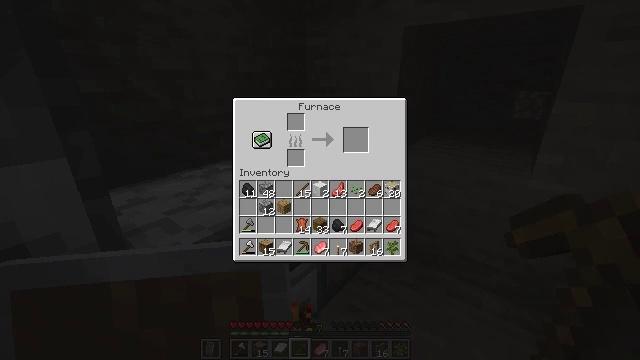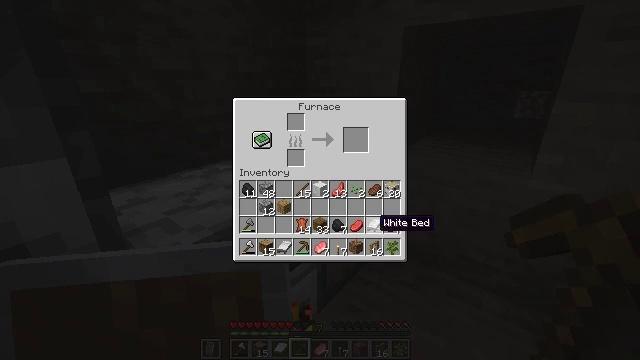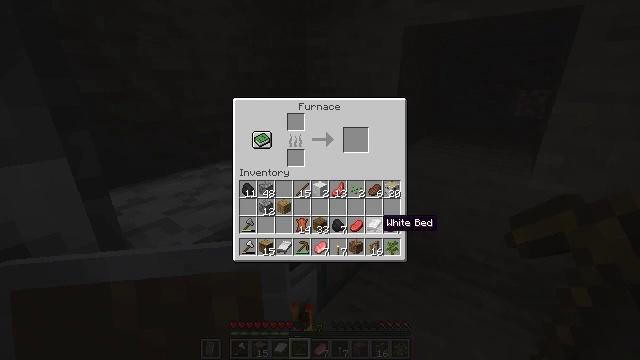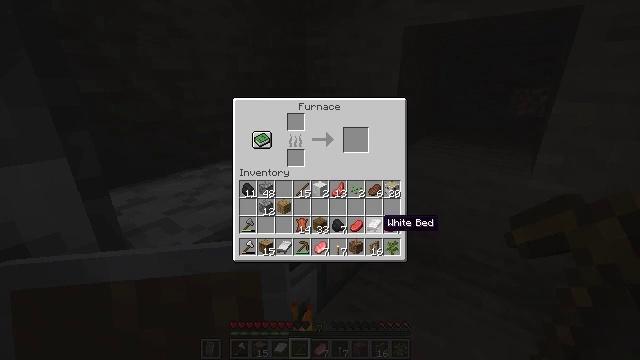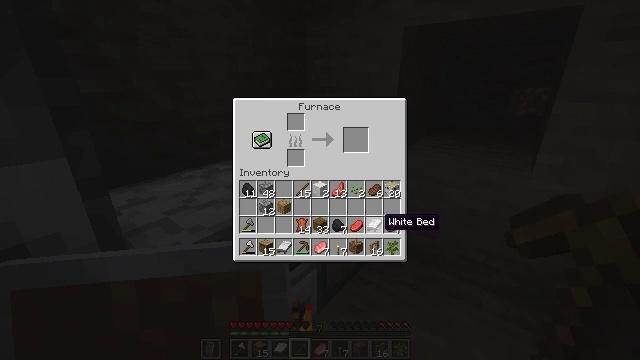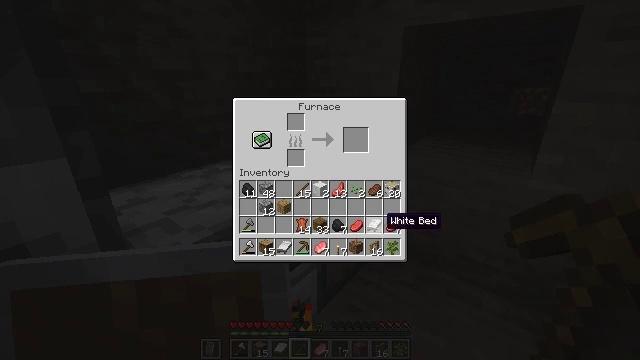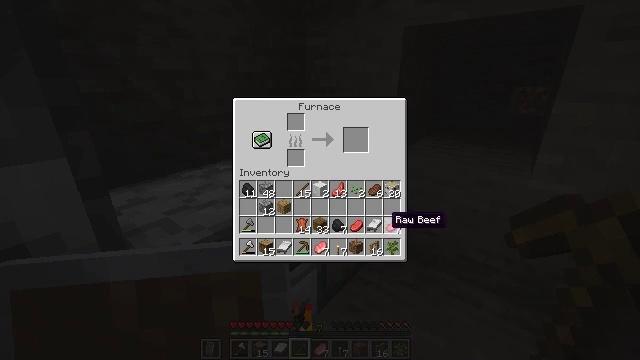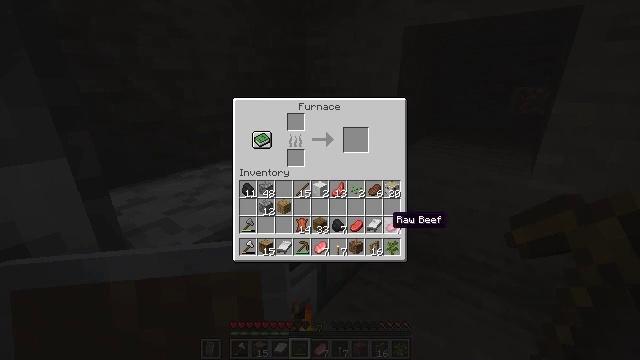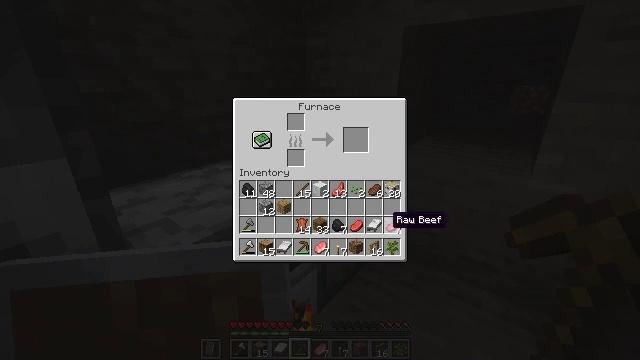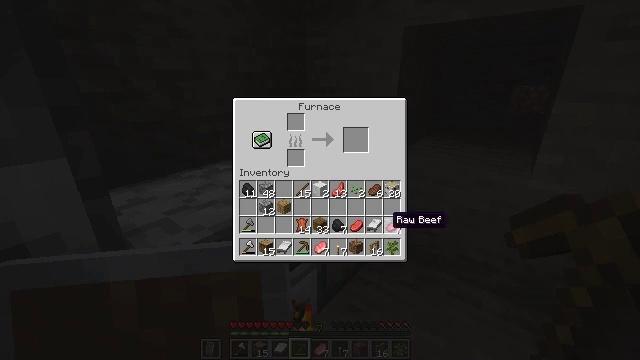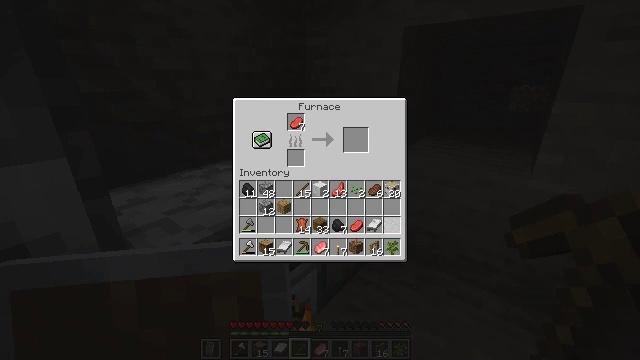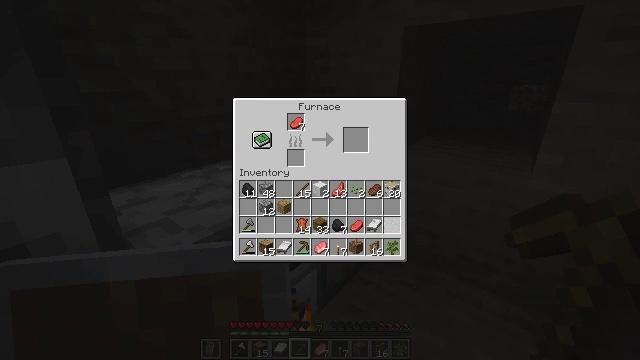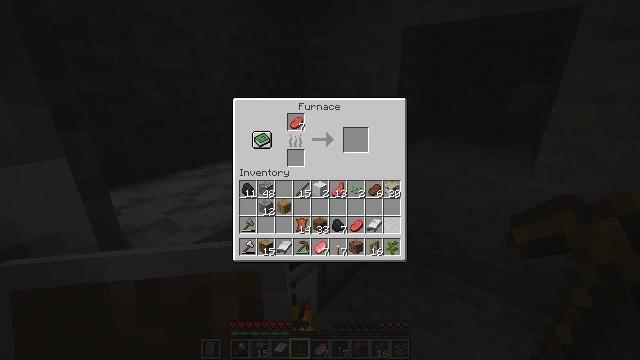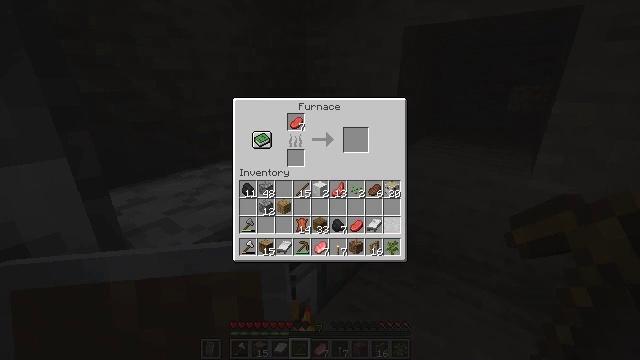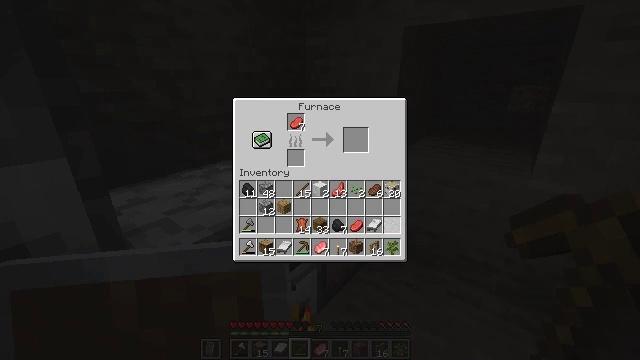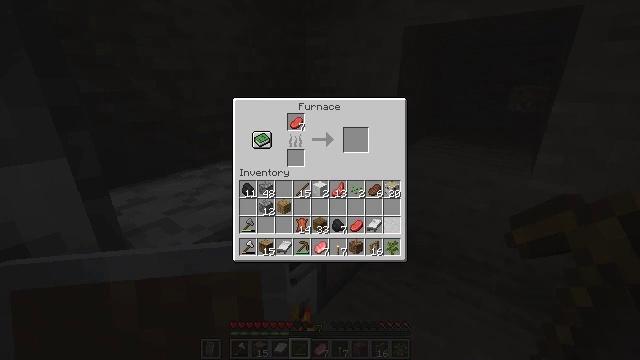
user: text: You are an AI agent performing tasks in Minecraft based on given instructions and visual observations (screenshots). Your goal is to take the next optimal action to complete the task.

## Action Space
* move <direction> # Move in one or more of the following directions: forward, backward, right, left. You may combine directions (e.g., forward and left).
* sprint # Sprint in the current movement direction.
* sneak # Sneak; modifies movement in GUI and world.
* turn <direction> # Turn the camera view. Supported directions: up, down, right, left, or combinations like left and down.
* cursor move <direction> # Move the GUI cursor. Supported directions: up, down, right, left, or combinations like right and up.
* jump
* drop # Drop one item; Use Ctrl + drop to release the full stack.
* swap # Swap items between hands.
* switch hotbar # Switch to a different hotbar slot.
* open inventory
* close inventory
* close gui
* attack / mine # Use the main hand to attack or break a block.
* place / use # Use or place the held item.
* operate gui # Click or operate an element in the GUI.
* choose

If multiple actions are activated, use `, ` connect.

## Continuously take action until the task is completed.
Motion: motion action
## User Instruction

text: Left click to collect the wall torch.
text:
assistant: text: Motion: sneak, cursor move right
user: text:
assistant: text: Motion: sneak
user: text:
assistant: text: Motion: sneak
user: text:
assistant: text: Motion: sneak
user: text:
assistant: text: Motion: sneak
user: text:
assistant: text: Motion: sneak
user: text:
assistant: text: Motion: sneak
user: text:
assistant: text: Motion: sneak
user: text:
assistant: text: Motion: sneak
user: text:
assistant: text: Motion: sneak, operate gui
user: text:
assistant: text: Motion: sneak, operate gui
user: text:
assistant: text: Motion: sneak, operate gui
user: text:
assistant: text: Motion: sneak
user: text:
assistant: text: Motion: sneak
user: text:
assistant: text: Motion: sneak
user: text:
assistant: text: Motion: sneak
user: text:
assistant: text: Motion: sneak, cursor move left
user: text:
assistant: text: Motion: sneak, cursor move left
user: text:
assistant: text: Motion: sneak
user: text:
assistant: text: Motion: sneak, cursor move left
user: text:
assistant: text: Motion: sneak
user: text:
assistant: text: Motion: sneak
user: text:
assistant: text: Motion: no_op
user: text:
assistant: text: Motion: no_op
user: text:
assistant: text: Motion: no_op
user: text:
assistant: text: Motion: no_op
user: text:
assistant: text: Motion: no_op
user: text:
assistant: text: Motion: no_op
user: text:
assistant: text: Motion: no_op
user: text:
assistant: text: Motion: no_op